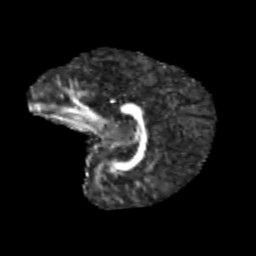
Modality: FA
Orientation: sagittal
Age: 11
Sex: female
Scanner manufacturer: siemens
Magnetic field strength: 3 T
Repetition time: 3.8 s
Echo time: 0.07 s